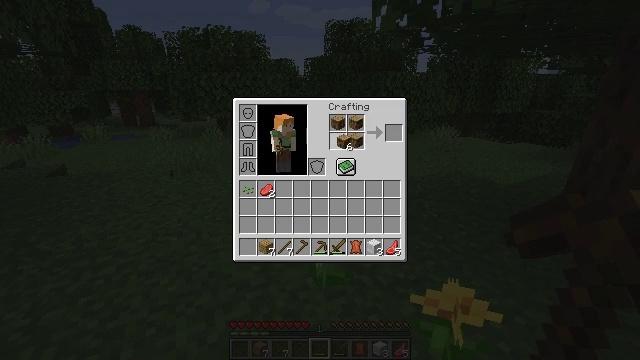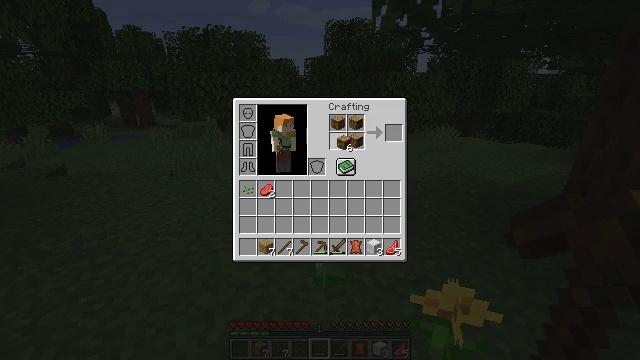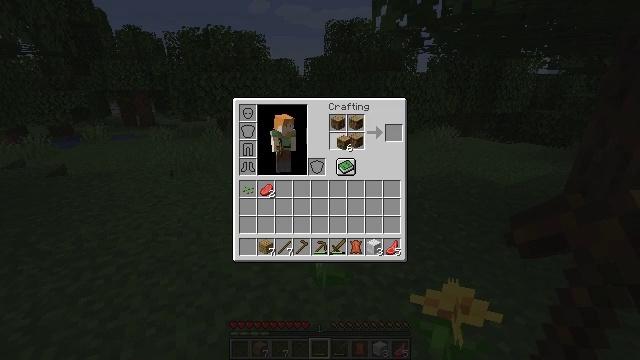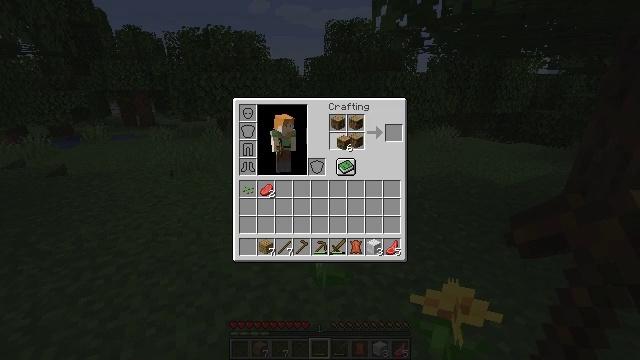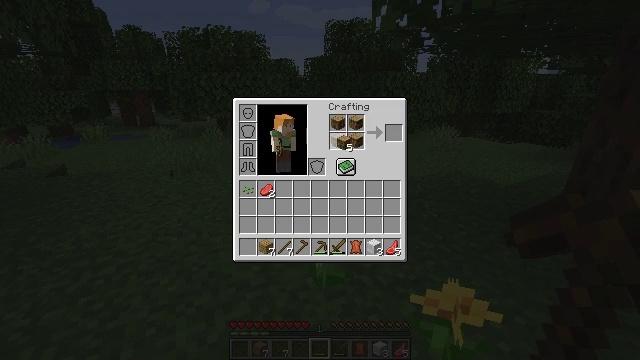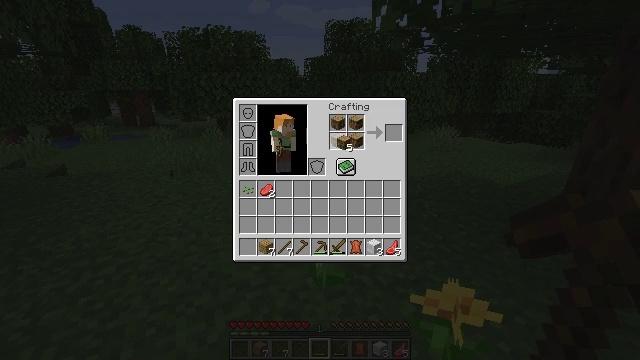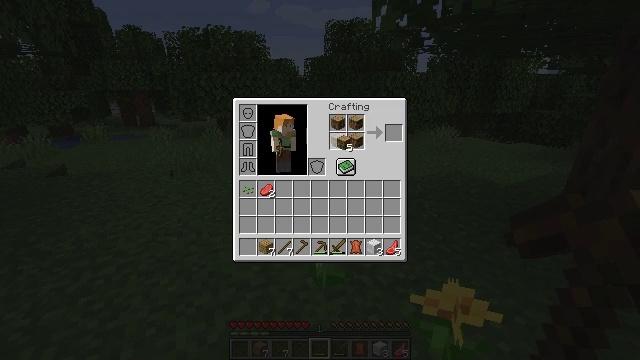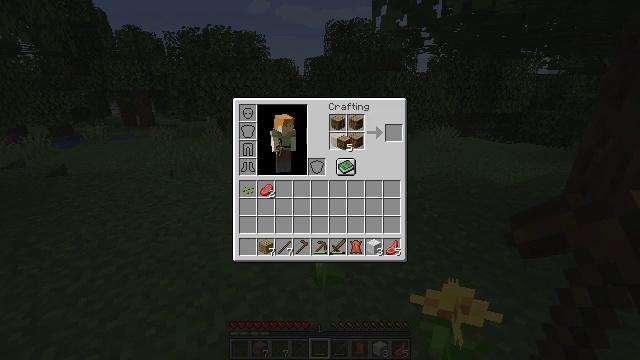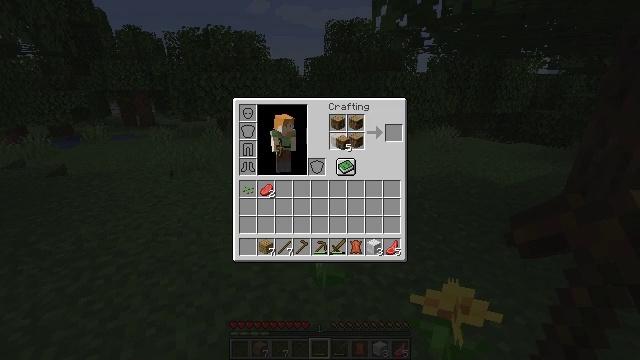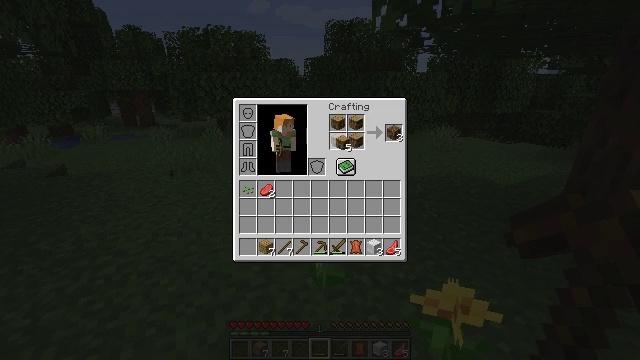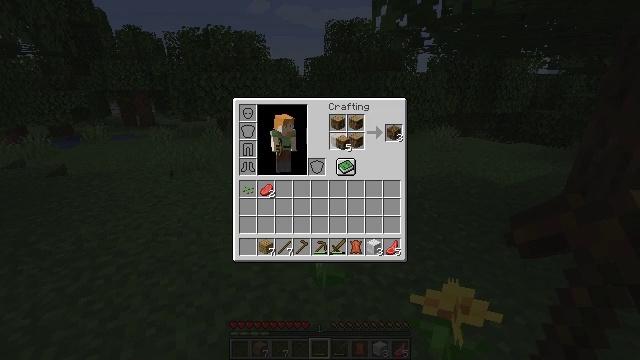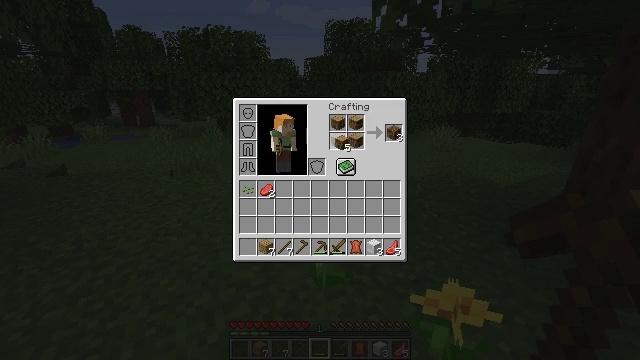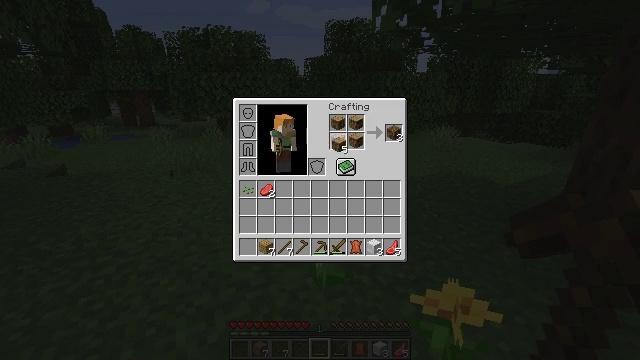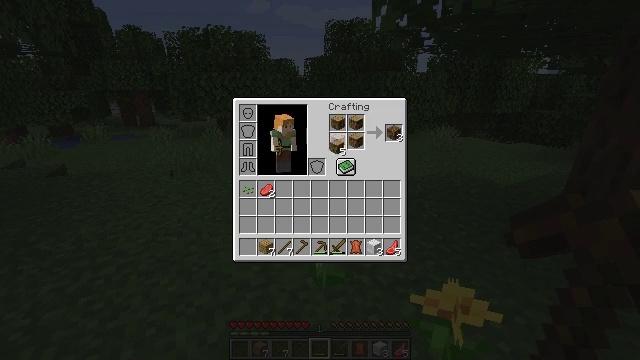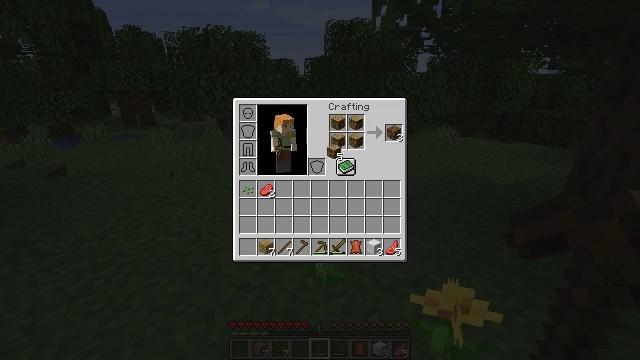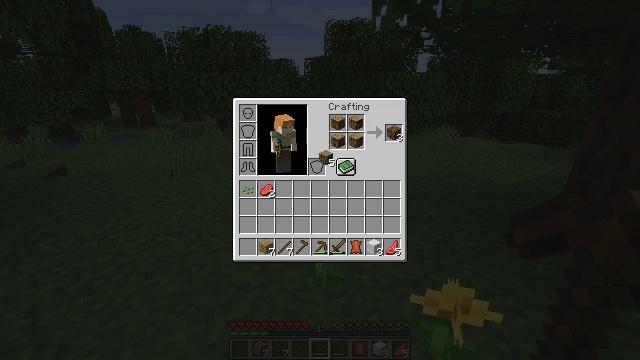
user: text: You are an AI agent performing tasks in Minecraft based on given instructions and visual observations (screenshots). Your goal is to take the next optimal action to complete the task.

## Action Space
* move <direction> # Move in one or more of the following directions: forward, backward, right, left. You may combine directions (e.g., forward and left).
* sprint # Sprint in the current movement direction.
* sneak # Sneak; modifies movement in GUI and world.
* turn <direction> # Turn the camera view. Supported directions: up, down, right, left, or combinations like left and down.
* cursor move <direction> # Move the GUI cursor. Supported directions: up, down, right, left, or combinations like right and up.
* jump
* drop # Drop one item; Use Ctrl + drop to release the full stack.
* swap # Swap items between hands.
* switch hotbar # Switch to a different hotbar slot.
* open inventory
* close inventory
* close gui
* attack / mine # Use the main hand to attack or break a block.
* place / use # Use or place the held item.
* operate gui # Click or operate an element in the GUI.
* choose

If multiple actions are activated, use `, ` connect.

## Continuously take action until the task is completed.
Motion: motion action
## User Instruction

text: Produce oak wood with logs.
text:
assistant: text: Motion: choose
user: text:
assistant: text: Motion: choose
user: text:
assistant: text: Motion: choose
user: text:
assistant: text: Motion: no_op
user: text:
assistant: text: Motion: no_op
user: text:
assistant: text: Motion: no_op
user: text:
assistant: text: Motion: no_op
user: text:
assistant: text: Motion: no_op
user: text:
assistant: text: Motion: no_op
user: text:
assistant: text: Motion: no_op
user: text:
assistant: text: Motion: no_op
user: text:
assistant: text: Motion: no_op
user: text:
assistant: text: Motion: no_op
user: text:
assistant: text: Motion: no_op
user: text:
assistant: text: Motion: cursor move left
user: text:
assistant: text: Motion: cursor move left and down
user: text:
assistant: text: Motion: cursor move left and down
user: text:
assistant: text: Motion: cursor move left and down
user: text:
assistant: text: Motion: cursor move left and down
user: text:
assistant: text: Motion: cursor move left and down
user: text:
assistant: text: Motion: no_op
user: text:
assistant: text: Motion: no_op
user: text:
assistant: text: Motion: no_op
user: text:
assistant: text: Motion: no_op
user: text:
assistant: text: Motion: no_op
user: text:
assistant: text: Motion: no_op
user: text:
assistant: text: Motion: no_op
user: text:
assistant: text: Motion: operate gui
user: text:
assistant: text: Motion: operate gui
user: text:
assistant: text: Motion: operate gui